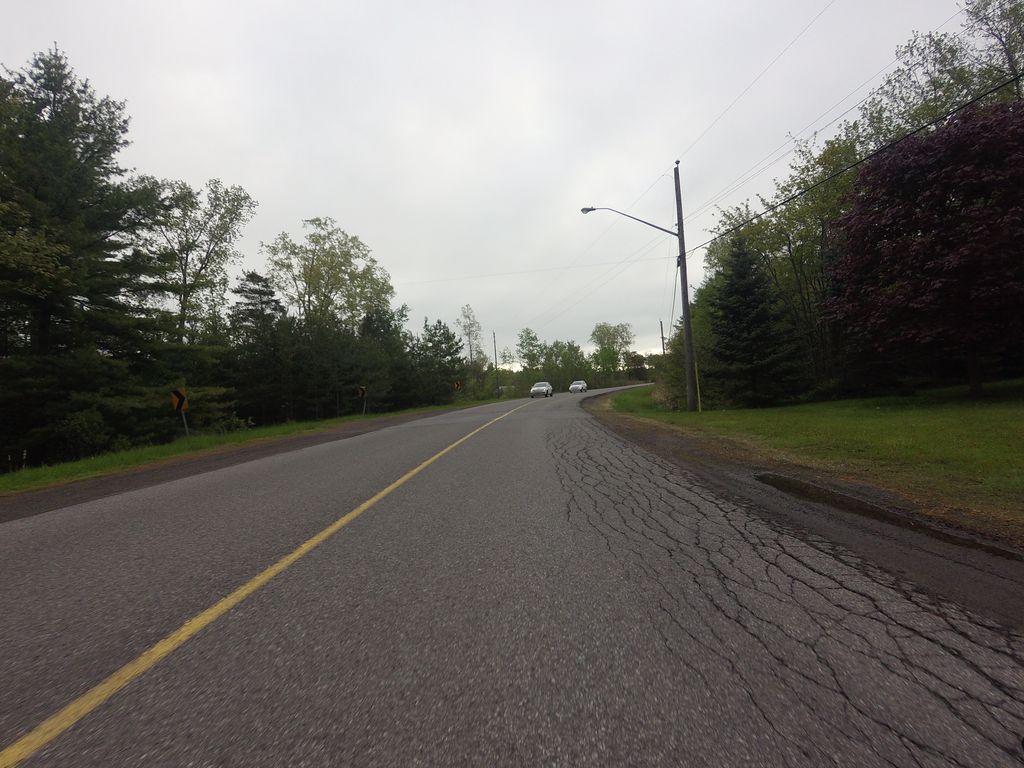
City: ottawa-gatineau